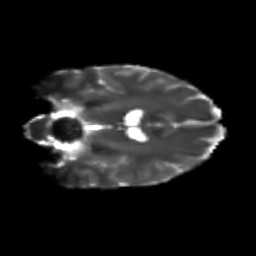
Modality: T2w
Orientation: coronal
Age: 25
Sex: female
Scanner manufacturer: siemens
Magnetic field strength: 3 T
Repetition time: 3.5 s
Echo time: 0.104 s